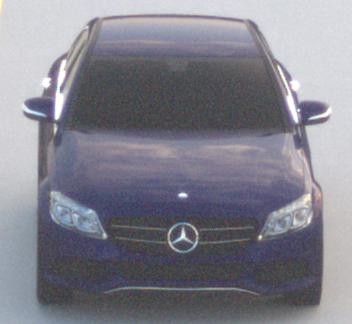
Make: Mercedes-Benz
Model: C 160
Detailed model: C-Class (205) Limousine
Model produced from: 2015/04
Model produced until: 2018/04
Doors: 4
Color: blue
Road condition: dry road
Daytime: sunrise or sunset
Contrast: medium contrast